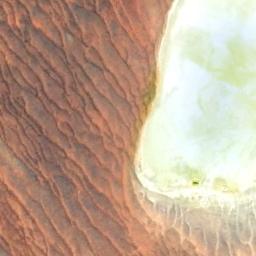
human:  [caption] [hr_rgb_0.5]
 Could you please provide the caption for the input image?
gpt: The desert is with half of white sand and half of yellow sand .

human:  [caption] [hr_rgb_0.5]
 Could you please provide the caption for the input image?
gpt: The desert has many fixed orange dunes and white soil .

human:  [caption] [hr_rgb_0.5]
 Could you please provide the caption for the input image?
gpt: This is a yellow desert with wavy stripes beside a lake .

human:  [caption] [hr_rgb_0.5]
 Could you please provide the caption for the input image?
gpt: There is some vegetation in this desert .

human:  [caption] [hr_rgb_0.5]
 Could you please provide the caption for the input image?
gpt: A brown desert with patterned stripes beside a white rock .